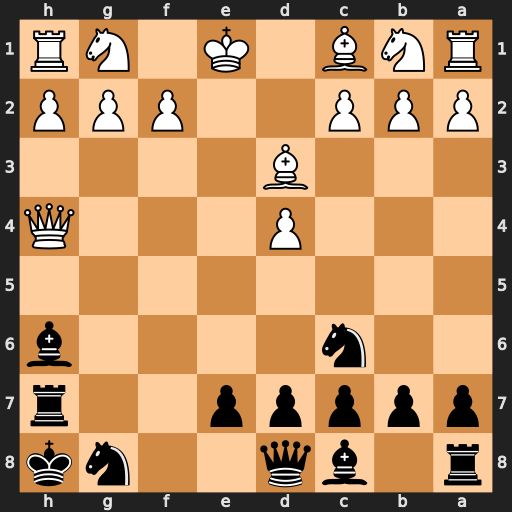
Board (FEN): r1bq2nk/ppppp2r/2n4b/8/3P3Q/3B4/PPP2PPP/RNB1K1NR
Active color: b
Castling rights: KQ
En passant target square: -
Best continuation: Bd2+ Bxd2 Rxh4